Field crop: maize
Growth stage: 2
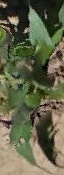
Species: maize